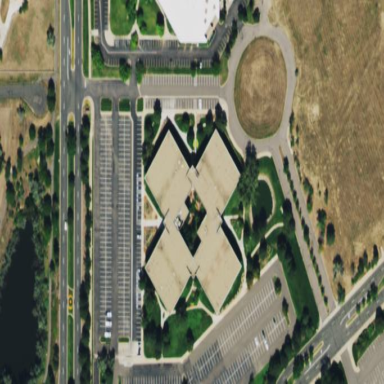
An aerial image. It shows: Office building.